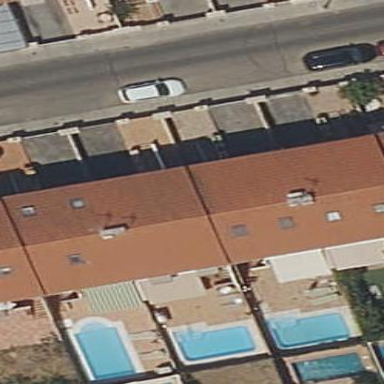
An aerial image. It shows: Terrace building with pitched roof oriented across.